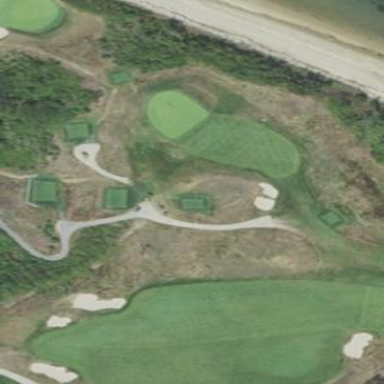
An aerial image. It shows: Golf fairway surrounded by grass.